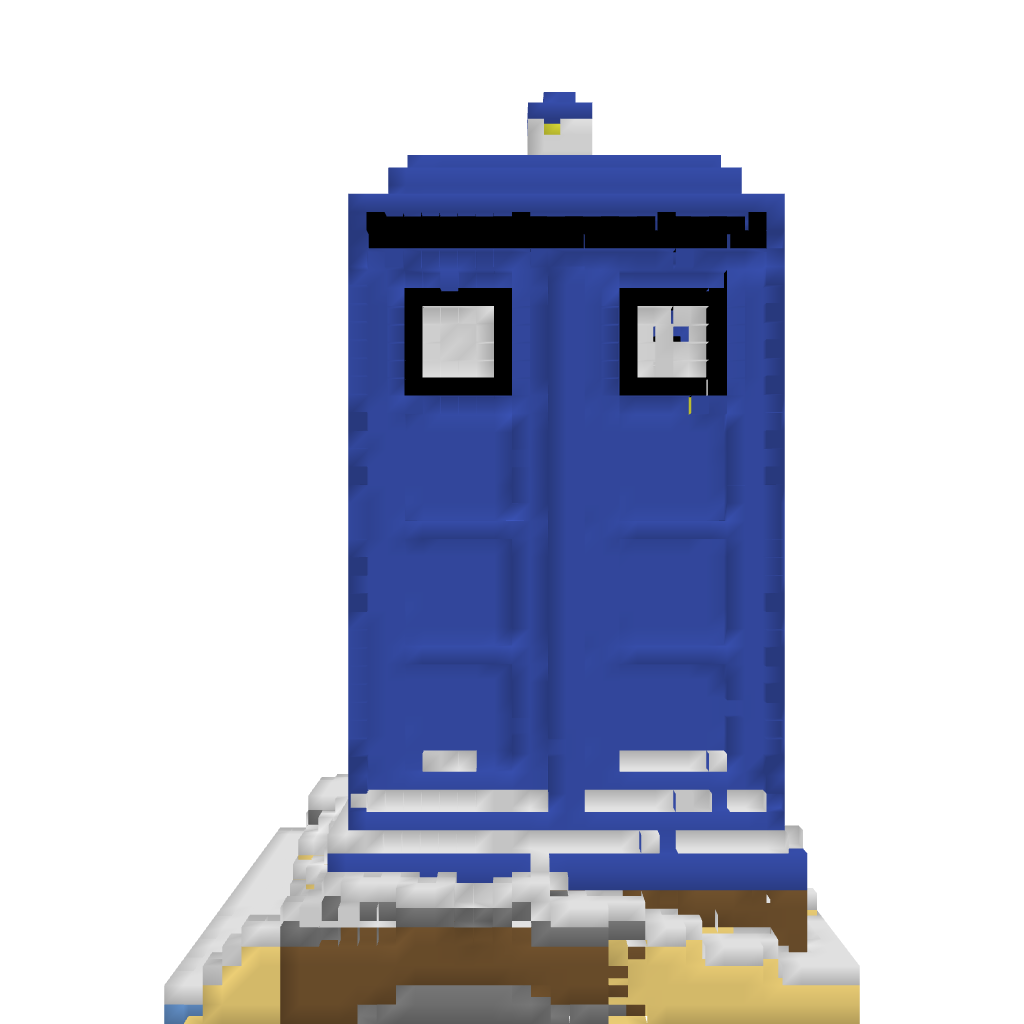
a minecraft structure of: The Tardis high quality